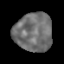
Tissue: lung
Cell type: Epithelial cells
Senescence score: 0.2315
Nuclear area (px): 1421
Mean DAPI intensity: 113.448